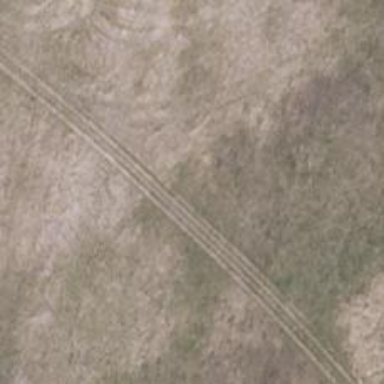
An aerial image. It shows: Track with grade 5 tracktype.